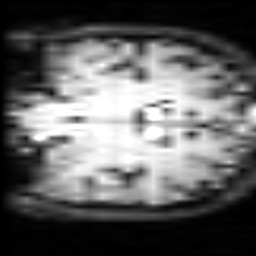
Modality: inplaneT2
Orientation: coronal